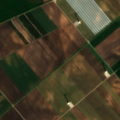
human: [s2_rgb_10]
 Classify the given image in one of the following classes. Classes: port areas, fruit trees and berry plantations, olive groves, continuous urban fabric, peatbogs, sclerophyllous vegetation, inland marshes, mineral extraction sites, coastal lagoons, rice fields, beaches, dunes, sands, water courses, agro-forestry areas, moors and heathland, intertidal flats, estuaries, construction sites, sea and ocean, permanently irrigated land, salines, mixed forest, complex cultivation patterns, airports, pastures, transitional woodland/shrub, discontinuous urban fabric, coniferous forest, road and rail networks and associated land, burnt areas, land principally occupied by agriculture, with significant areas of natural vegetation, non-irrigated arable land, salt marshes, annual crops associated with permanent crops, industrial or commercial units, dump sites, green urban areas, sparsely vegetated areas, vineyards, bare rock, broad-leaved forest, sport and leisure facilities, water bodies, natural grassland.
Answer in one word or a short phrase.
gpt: non-irrigated arable land, vineyards